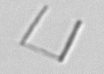
Label: Nanoneis